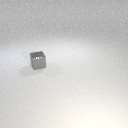
small gray metal cube